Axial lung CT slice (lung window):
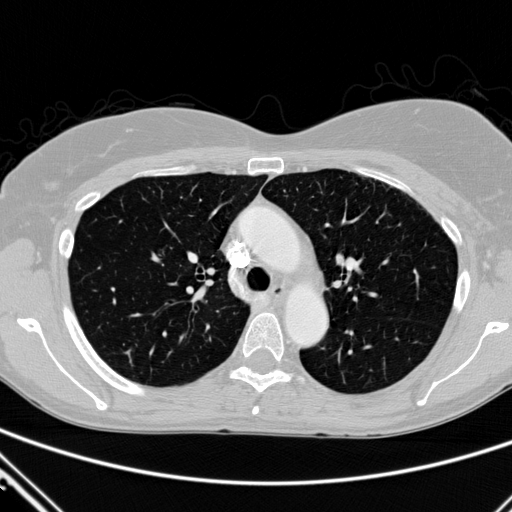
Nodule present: no